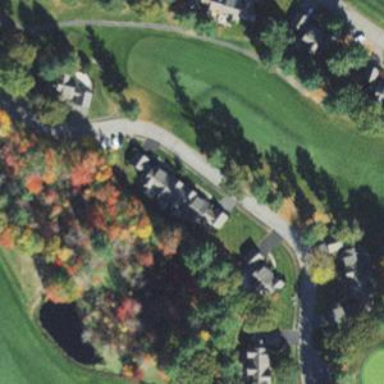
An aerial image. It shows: Footway that resembles golf path.